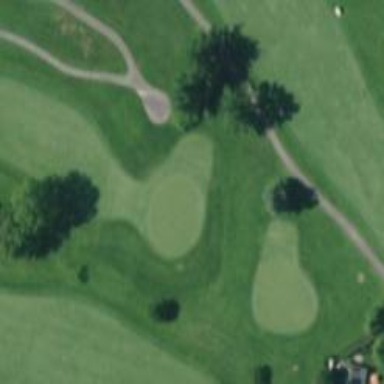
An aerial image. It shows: View of golf hole.